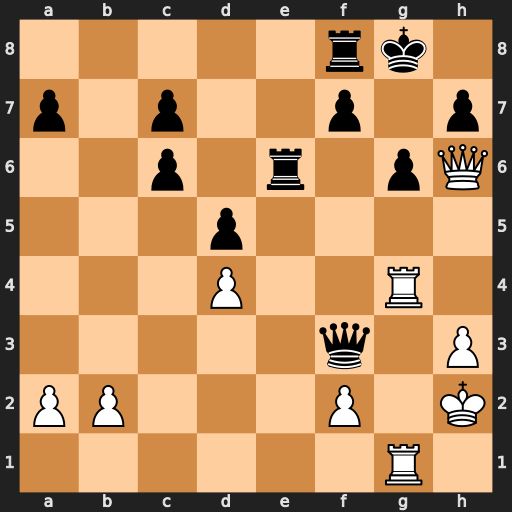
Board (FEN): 5rk1/p1p2p1p/2p1r1pQ/3p4/3P2R1/5q1P/PP3P1K/6R1
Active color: w
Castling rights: -
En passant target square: -
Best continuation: Rf4 Qe2 Rh4 Qxf2+ Rg2 Qxh4 Qxh4